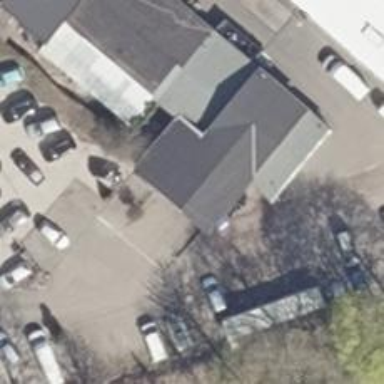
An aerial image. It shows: Car repair shop.